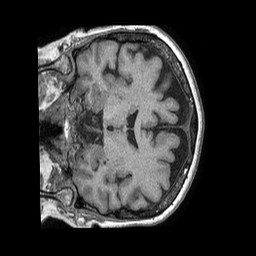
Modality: T1w
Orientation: coronal
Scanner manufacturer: philips
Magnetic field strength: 1.5 T
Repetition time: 0.007743 s
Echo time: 0.003584 s